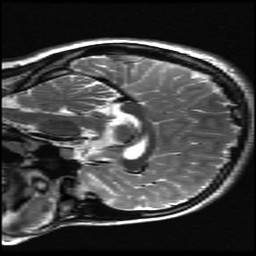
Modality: T2w
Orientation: sagittal
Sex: female
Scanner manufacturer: ge
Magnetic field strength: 3 T
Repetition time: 5 s
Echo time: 0.1012 s